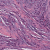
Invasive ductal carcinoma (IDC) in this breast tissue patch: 1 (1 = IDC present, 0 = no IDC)